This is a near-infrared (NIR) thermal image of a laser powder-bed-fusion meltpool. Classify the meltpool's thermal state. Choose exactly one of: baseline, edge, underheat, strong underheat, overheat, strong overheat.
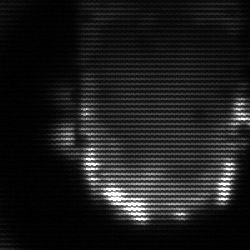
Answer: baseline